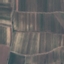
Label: PermanentCrop